Question: I'm looking to implement a hover menu that is temporary and will automatically fade away (either with a timer or by the user tapping on it manually) over a UITabBar Item on the iPhone.
I've looked into the <URL> but it wasn't quite as helpful as I would have liked it to be for my use case.
I see mobile websites achieve my desired effect all the time but am interested in duplicating this functionality (albeit to use it less frequently than they seem to) in Cocoa Touch for a first-run sort of guide in an app.

Anyone have any ideas I should explore in how to go about implementing this?
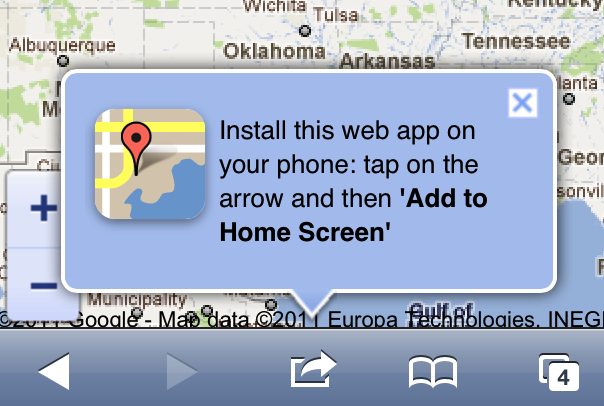
Answer: There's really no good answer to this, I don't think. You're going to have to implement your own UI, possibly in connection with a subclass of 'UITabBar', in order to achieve this. The actual popup UI probably exists in any number of third-party code, but you'd have to come up with your own system. A "simple" solution would be to place these popup views on the application window so they could appear atop all other UI elements. You'd also create a manager class to control presenting, dismissing, and timing these elements.